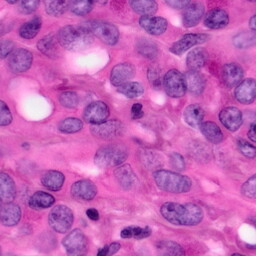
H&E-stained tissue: Pancreatic